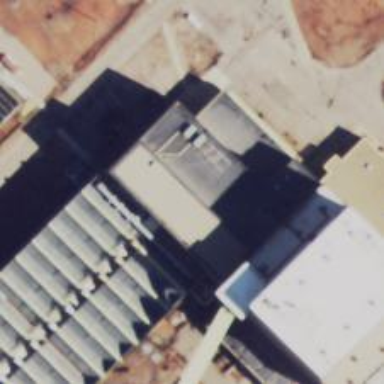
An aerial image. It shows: Steam turbine generator.